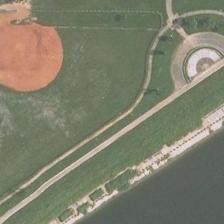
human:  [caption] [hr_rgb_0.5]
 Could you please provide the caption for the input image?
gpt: a baseball field is next to a river .

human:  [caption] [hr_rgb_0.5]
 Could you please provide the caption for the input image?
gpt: a baseball field is next to a river .

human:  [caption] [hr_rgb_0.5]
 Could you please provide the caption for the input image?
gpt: a baseball field is near a river .

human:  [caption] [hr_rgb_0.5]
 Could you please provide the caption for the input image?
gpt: the banks of the river are sparsely populated and most of the areas are covered by vegetation .

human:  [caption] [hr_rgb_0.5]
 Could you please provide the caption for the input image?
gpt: a baseball field is next to a river .